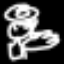
Label: angel